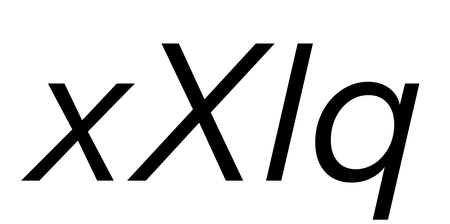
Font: InstrumentSans-Italic_Italic